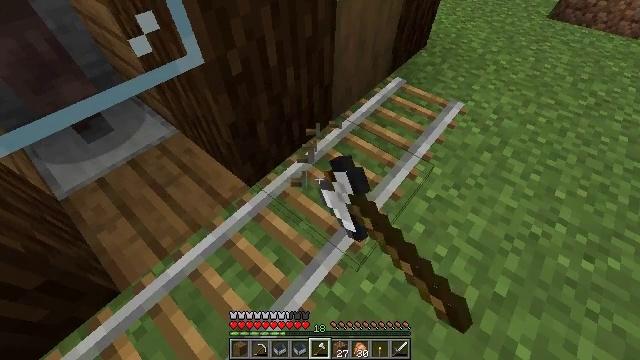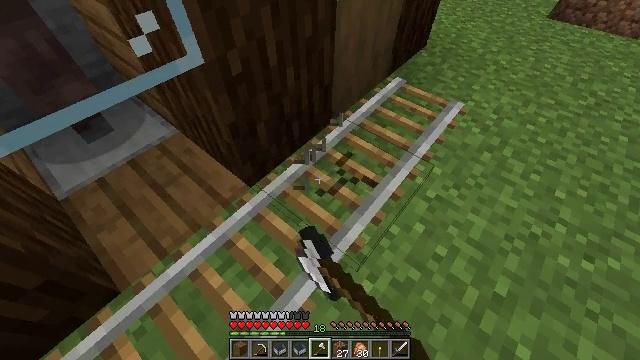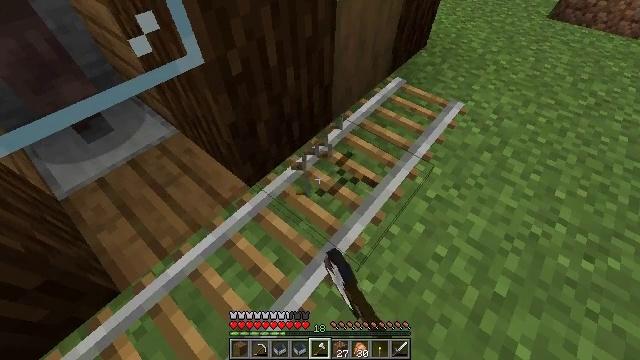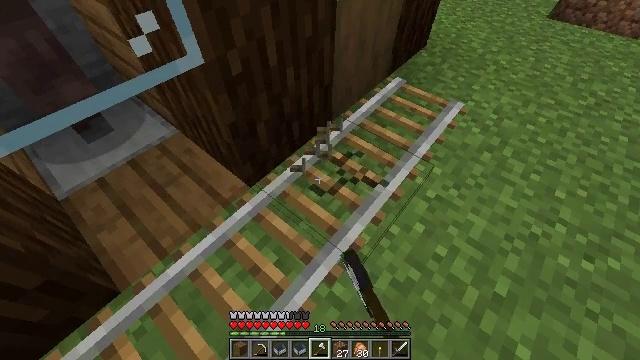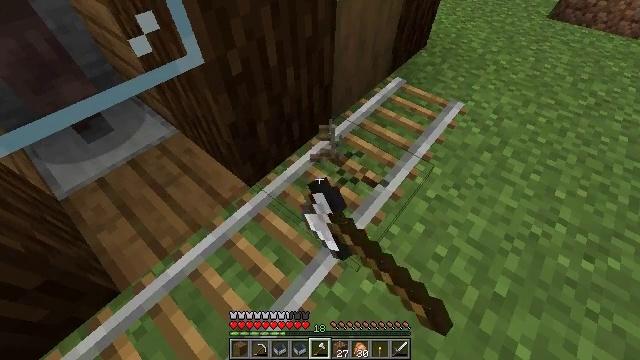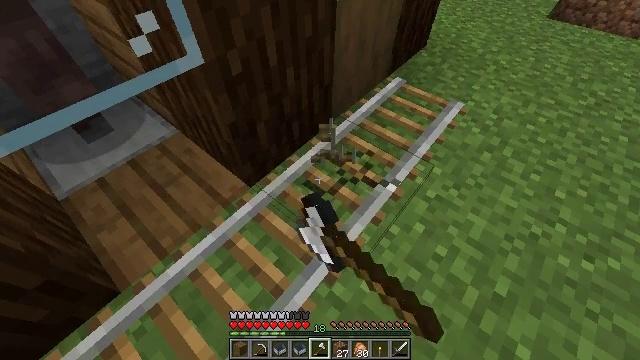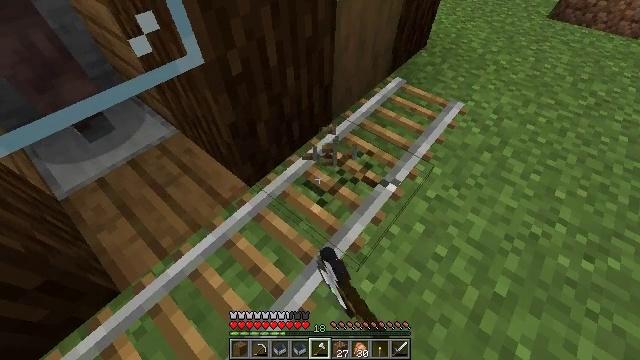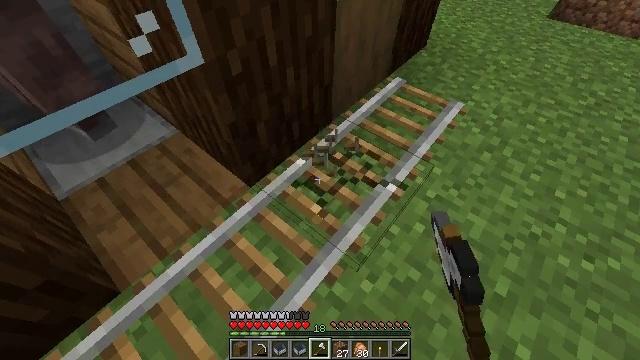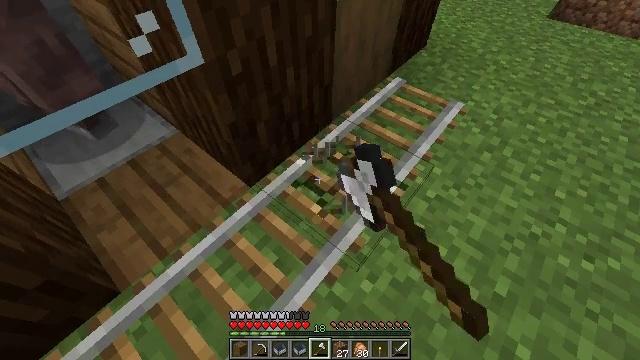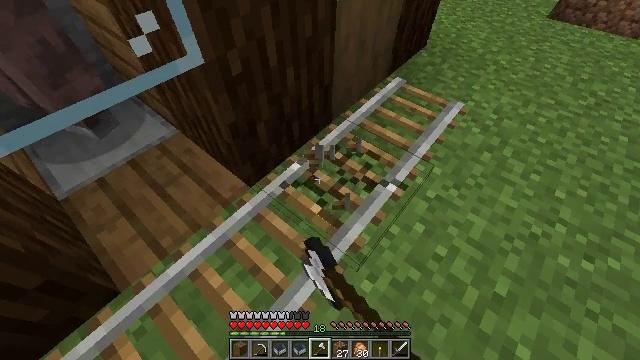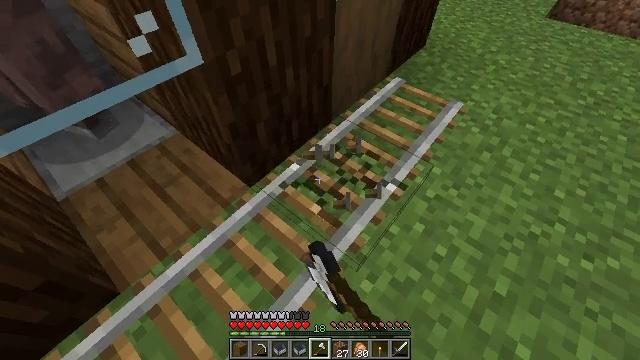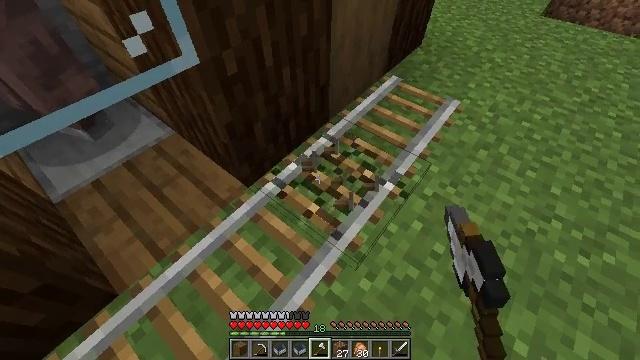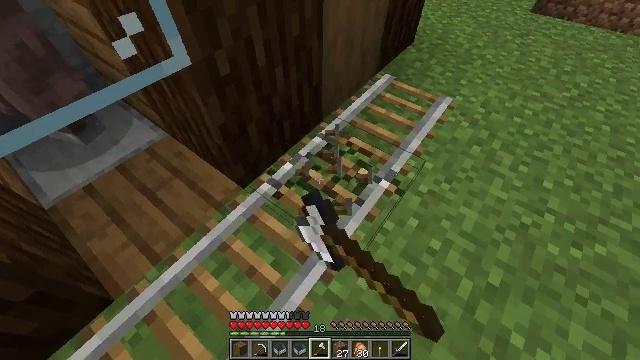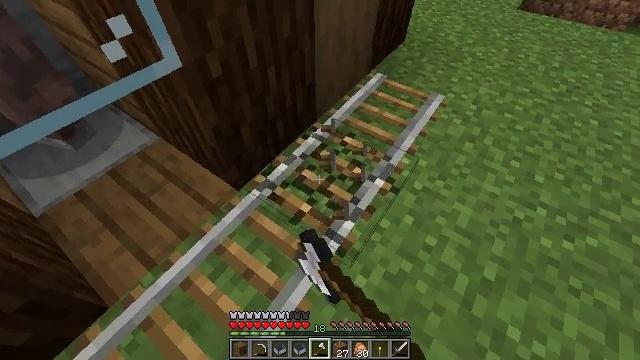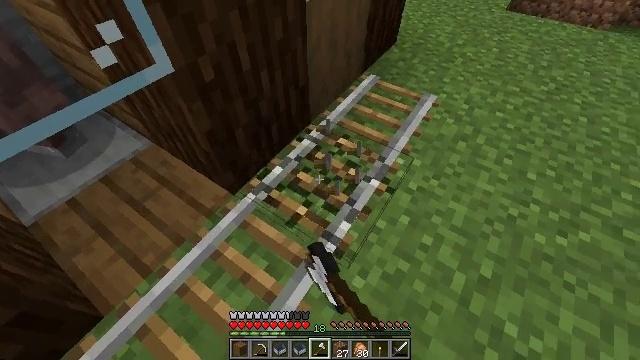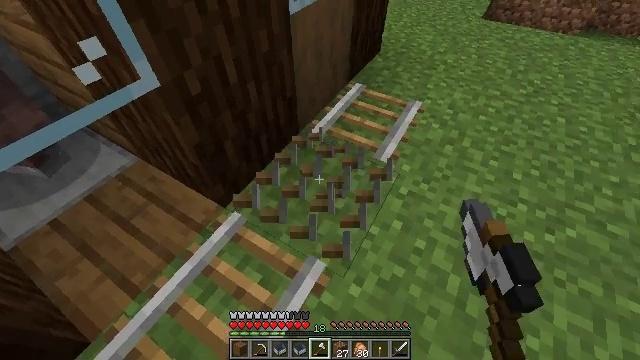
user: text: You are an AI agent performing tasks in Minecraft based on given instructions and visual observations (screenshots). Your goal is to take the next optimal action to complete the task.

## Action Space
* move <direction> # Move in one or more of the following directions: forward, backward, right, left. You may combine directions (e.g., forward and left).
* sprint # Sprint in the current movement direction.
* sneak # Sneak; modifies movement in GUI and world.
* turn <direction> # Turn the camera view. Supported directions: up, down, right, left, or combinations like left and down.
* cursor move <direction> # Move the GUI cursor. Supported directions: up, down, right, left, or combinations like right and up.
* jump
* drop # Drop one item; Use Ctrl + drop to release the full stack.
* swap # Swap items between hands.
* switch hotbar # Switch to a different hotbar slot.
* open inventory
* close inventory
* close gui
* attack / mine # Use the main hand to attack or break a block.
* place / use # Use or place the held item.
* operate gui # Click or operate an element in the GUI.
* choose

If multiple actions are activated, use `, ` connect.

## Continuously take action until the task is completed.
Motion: motion action
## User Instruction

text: Collect rails for building a railway.
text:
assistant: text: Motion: attack / mine
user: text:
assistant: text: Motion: attack / mine
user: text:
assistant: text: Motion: attack / mine
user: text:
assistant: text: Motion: attack / mine
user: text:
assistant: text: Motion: attack / mine
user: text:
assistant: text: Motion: attack / mine
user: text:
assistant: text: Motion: attack / mine
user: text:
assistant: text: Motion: attack / mine
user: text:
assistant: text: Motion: attack / mine
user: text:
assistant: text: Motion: attack / mine
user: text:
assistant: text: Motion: attack / mine
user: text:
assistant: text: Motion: turn right, attack / mine
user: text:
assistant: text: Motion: turn right, attack / mine
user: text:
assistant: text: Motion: turn right, attack / mine
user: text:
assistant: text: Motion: turn right and up, attack / mine
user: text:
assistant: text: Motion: turn right and up, attack / mine
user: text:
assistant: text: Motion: turn right and up, attack / mine
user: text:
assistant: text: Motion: turn right and up, attack / mine
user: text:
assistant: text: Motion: attack / mine
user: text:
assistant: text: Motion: turn up, attack / mine
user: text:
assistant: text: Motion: attack / mine
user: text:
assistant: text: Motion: attack / mine
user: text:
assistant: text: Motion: attack / mine
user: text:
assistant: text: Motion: turn right and up, attack / mine
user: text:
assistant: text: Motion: attack / mine
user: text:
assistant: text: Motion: attack / mine
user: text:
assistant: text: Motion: attack / mine
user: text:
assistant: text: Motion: attack / mine
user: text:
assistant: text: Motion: attack / mine
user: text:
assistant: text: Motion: attack / mine